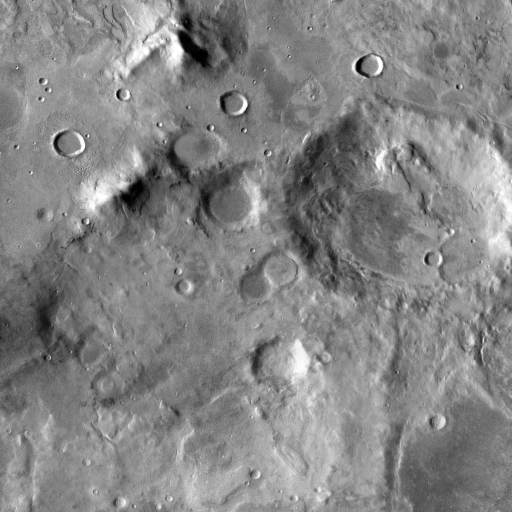
Crater classes present: Background, Other, Buried